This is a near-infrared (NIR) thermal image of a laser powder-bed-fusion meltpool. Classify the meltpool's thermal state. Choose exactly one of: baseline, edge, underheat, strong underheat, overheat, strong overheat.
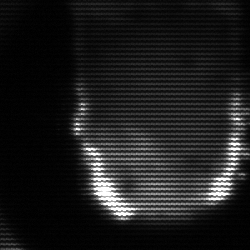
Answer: baseline